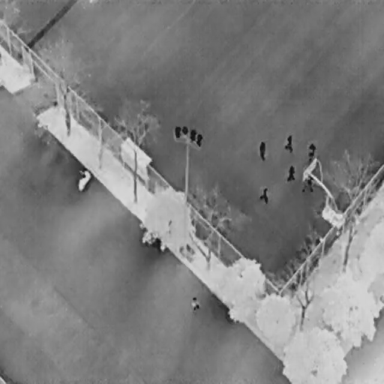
There are eight objects shown in the infrared image, including seven People, and a Bicycle.